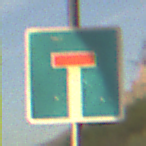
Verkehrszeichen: Sackgasse
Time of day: SunriseSunset
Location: Outdoor (Nature)
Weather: PartlyCloudy
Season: NotSpecified
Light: Natural